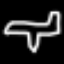
Label: airplane